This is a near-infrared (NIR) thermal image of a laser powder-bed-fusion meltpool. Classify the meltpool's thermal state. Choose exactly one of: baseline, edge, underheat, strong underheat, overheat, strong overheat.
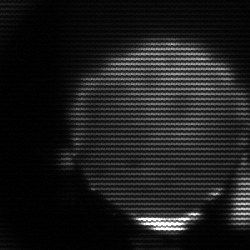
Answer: edge